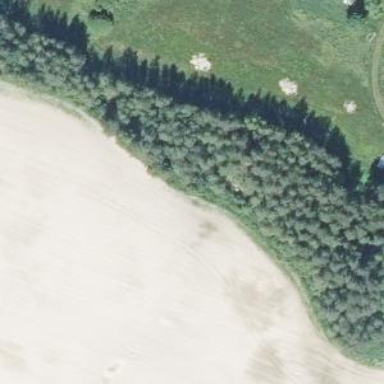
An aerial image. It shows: Forest area.